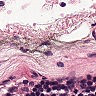
Metastatic tissue present: no